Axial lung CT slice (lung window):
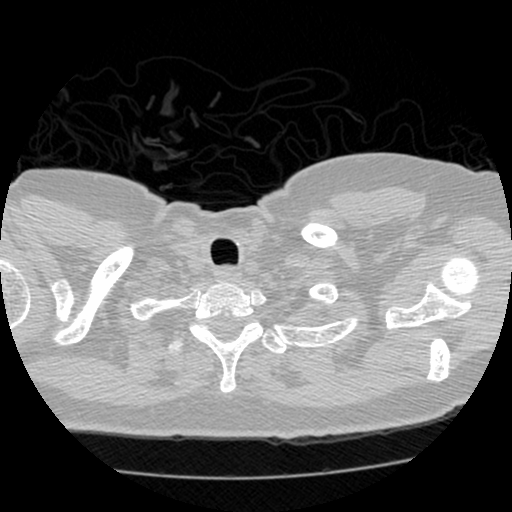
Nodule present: no